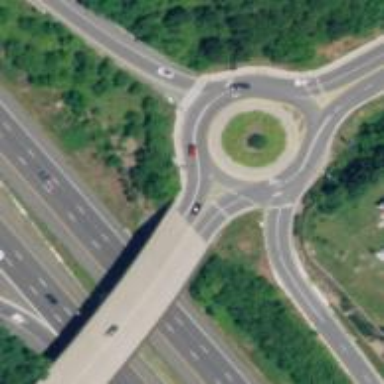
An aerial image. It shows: Secondary road with asphalt surface leading to roundabout.